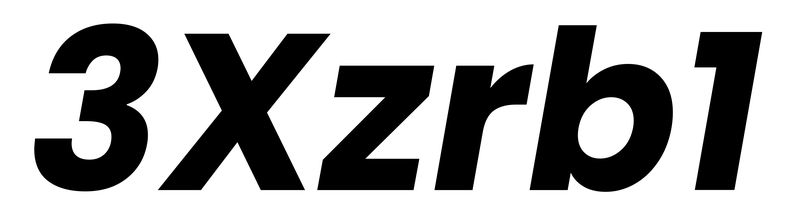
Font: Poppins-BoldItalic